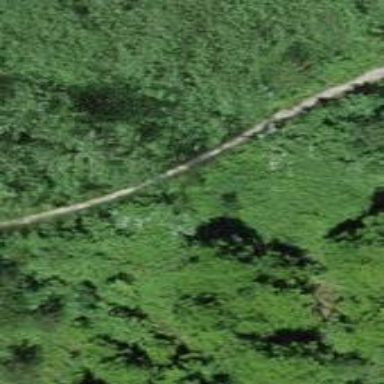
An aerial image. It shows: Unpaved path.